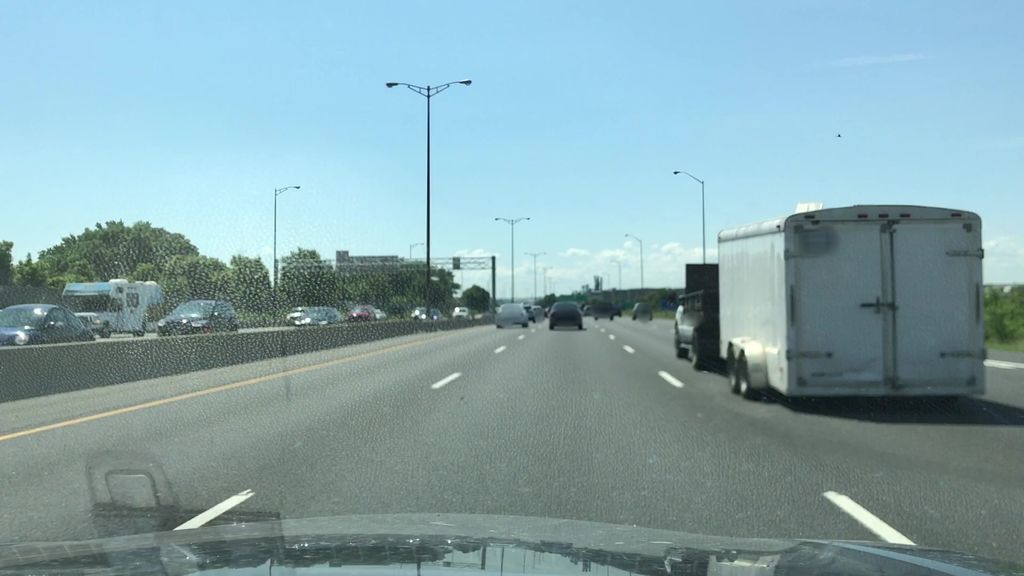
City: hamilton